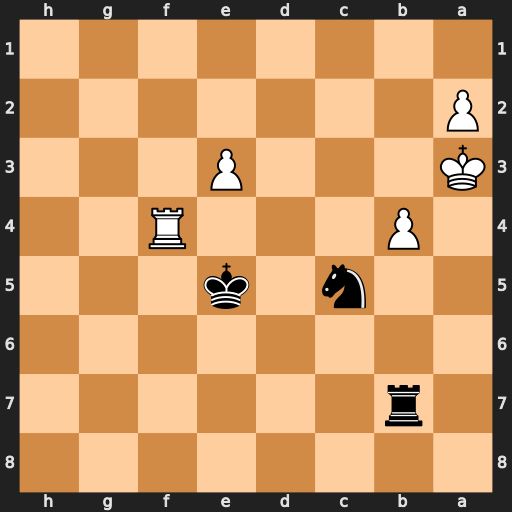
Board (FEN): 8/1r6/8/2n1k3/1P3R2/K3P3/P7/8
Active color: b
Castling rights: -
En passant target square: -
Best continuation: Ra7+ Kb2 Nd3+ Kb3 Nxf4